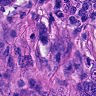
Metastatic tissue present: yes